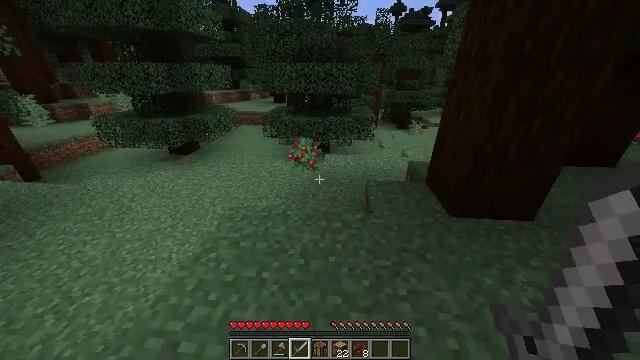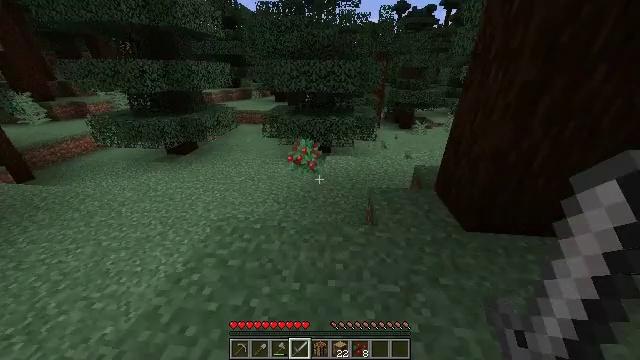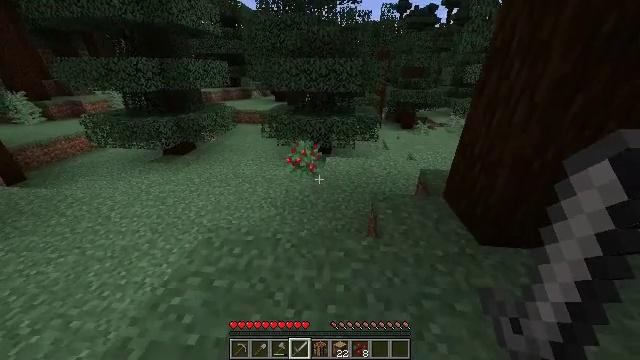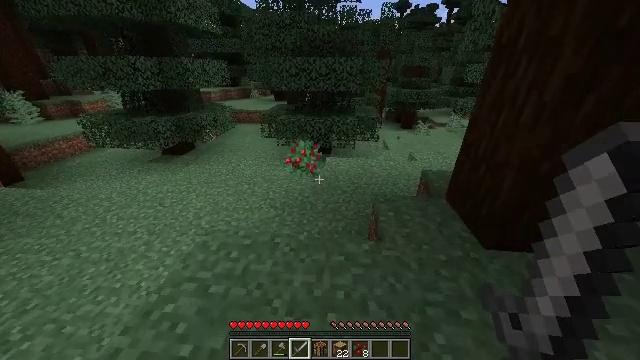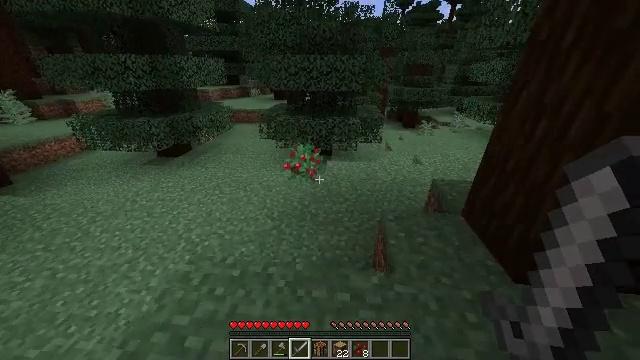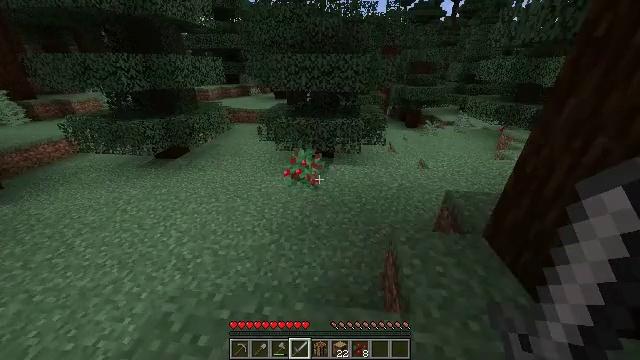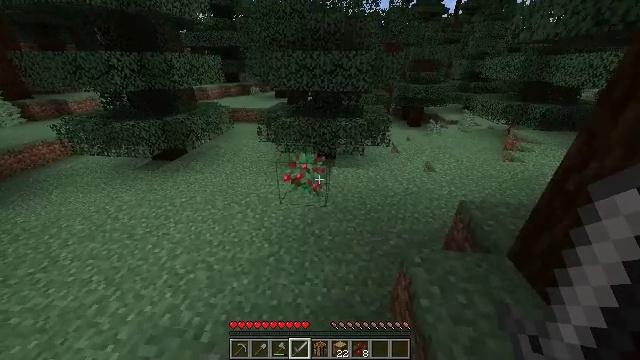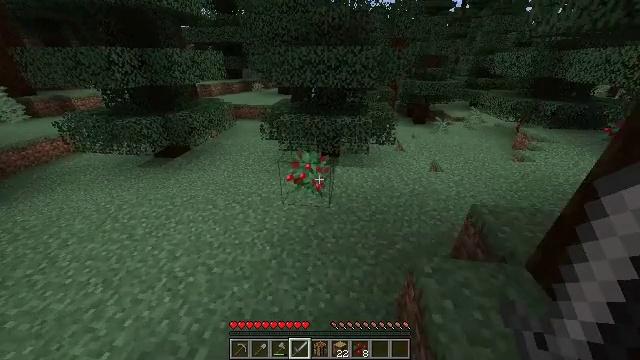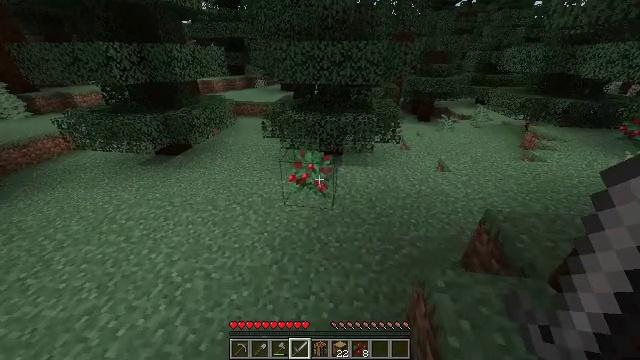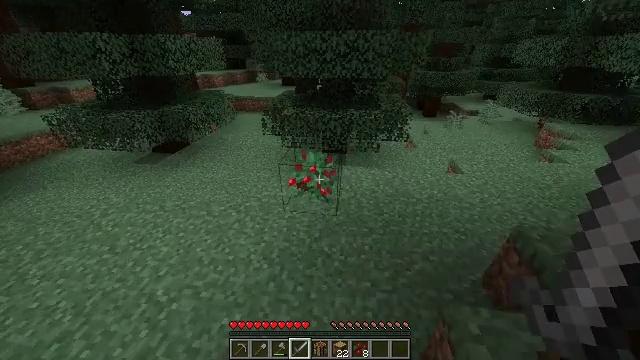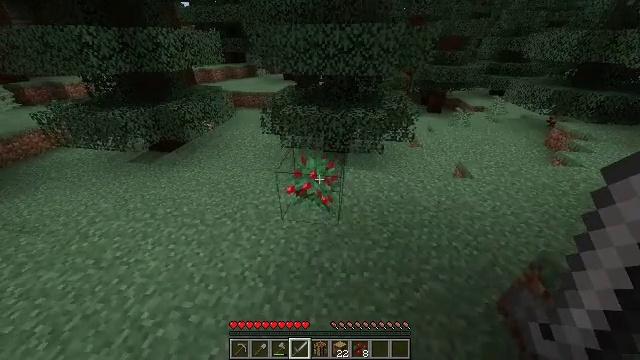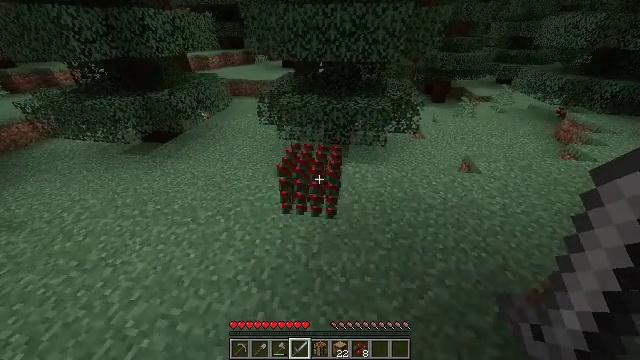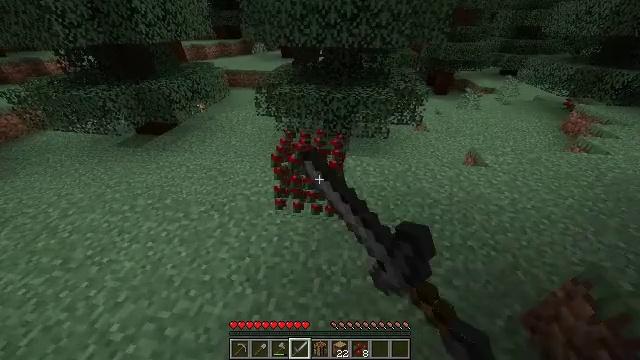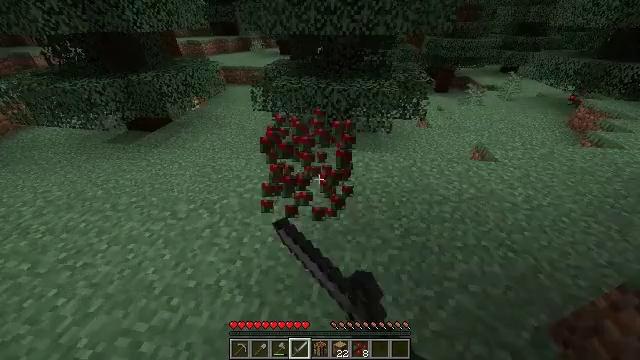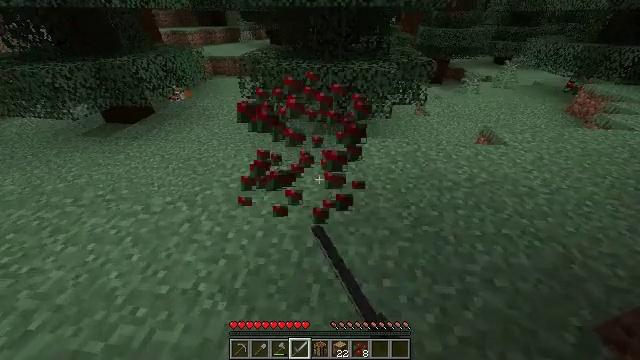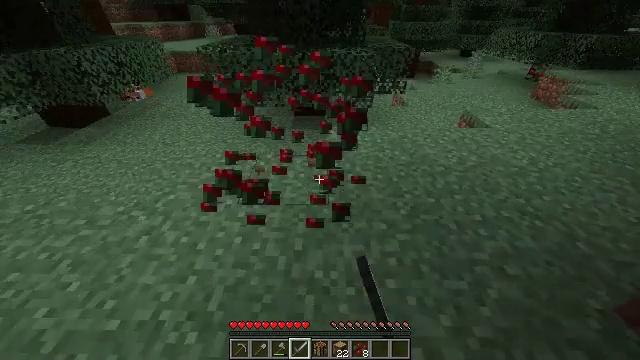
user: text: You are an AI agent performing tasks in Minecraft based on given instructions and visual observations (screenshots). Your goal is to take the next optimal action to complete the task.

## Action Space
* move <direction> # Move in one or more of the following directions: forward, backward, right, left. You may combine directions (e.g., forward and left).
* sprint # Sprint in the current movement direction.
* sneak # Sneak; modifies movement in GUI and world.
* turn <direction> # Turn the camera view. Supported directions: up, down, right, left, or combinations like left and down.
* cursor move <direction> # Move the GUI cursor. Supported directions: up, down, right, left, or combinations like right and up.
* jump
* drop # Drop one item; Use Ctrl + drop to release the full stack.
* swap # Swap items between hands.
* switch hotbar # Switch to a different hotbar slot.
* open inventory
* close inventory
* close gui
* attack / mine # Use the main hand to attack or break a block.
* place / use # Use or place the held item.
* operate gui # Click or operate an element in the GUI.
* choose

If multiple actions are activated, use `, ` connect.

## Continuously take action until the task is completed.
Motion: motion action
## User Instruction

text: Mine the sweet berry bush.
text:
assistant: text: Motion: move forward, sprint
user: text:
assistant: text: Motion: move forward, sprint
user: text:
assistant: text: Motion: move forward, sprint
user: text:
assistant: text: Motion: move forward, sprint
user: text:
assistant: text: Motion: move forward, sprint
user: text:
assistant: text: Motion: move forward, sprint
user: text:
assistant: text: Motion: move forward, sprint
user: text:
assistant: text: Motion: move forward, sprint
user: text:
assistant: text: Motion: move forward, sprint, turn down
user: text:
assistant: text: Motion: move forward, sprint, turn down
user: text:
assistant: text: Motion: move forward, sprint, turn down, attack / mine
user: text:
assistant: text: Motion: move forward, sprint, turn down, attack / mine
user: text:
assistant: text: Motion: move forward and move left, sprint, attack / mine
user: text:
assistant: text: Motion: move forward and move left, sprint, turn right, attack / mine
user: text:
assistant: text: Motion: move forward and move left, sprint, turn right
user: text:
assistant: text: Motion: move forward and move left, sprint, turn right
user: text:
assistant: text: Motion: move forward and move left, sprint, turn right
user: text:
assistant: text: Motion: move forward and move left, sprint, turn right and up
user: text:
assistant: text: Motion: move forward and move left, sprint, turn right and up
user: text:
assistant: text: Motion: move forward and move left, sprint, turn right
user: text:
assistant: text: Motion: move forward and move left, sprint, turn right and up
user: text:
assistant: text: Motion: move forward and move left, sprint, turn right and up
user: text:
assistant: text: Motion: move forward, sprint, turn right and up
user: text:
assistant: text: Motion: move forward, sprint, turn right and up
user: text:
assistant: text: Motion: move forward, sprint, turn right and up
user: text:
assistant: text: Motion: move forward, sprint, turn right and up
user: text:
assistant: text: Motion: move forward, sprint
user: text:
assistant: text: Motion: move forward, sprint, turn right
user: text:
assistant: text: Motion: move forward, sprint, turn right and up
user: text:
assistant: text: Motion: move forward, sprint, turn right